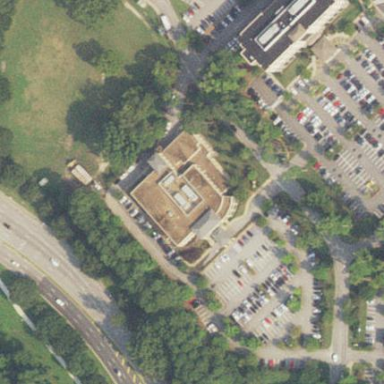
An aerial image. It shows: Hospital building.